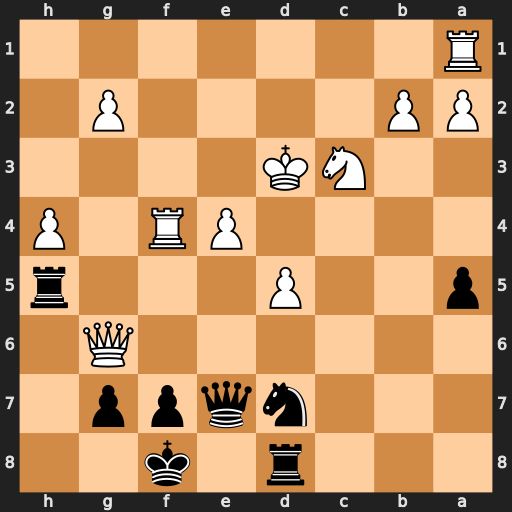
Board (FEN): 3r1k2/3nqpp1/6Q1/p2P3r/4PR1P/2NK4/PP4P1/R7
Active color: b
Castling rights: -
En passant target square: -
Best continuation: Ne5+ Kc2 Nxg6